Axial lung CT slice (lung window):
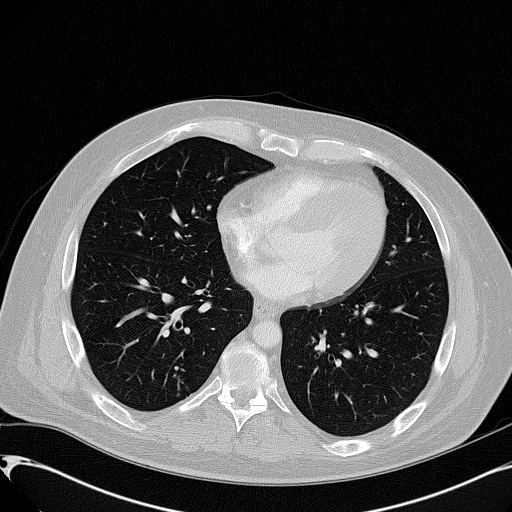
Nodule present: yes
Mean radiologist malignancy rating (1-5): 2